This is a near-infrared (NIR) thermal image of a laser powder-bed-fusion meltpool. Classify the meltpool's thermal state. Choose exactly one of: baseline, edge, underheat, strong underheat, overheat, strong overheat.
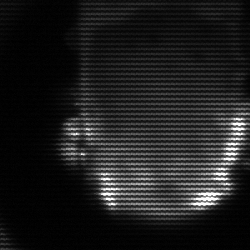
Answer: baseline